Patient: sex M, age 36
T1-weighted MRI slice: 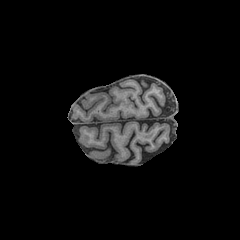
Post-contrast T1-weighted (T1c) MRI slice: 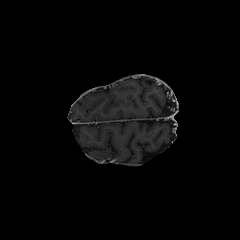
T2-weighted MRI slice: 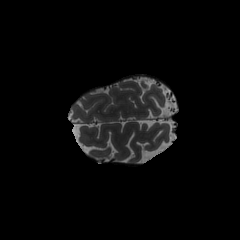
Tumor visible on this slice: no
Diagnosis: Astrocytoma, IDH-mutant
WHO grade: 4